Interaction volume radius: 10 \u00c5
Interaction volume height: 15 \u00c5
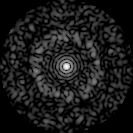
Disorder parameter: 0.8078